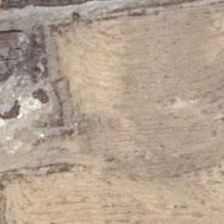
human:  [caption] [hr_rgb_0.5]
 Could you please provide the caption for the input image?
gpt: it is a piece of bareland .

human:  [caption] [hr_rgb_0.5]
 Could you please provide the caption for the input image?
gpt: it is a piece of bareland .

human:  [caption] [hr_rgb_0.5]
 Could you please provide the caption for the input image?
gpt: it is a piece of bareland .

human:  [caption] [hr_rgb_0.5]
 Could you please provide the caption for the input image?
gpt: it is a piece of bareland .

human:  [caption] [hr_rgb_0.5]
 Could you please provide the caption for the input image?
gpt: it is a piece of bareland .